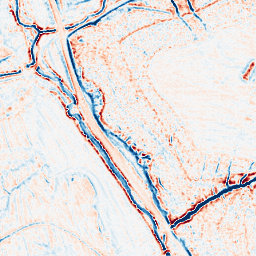
Category: edge_preserving
Decomposition family: bilateral
Decomposition parameters: d: 9
sigma_color: 150
sigma_space: 75
Upsampling method: sinc_blackman
Upsampling parameters: scale: 2
kernel_size: 4
Upsampling scale: 2